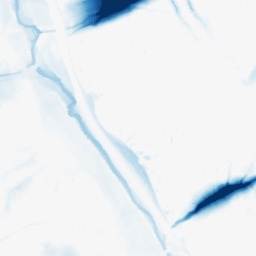
Category: morphological
Decomposition family: morphological_ellipse
Decomposition parameters: operation: closing
width: 50
height: 50
Upsampling method: quadratic
Upsampling parameters: scale: 8
Upsampling scale: 8